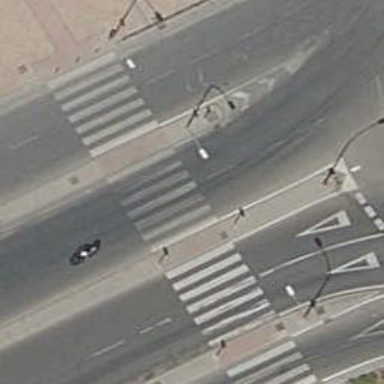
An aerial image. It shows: Footway crossing with traffic signals and pedestrian island.